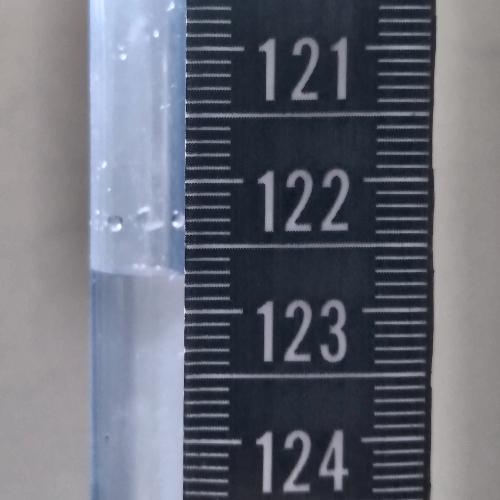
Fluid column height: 122.7 cm